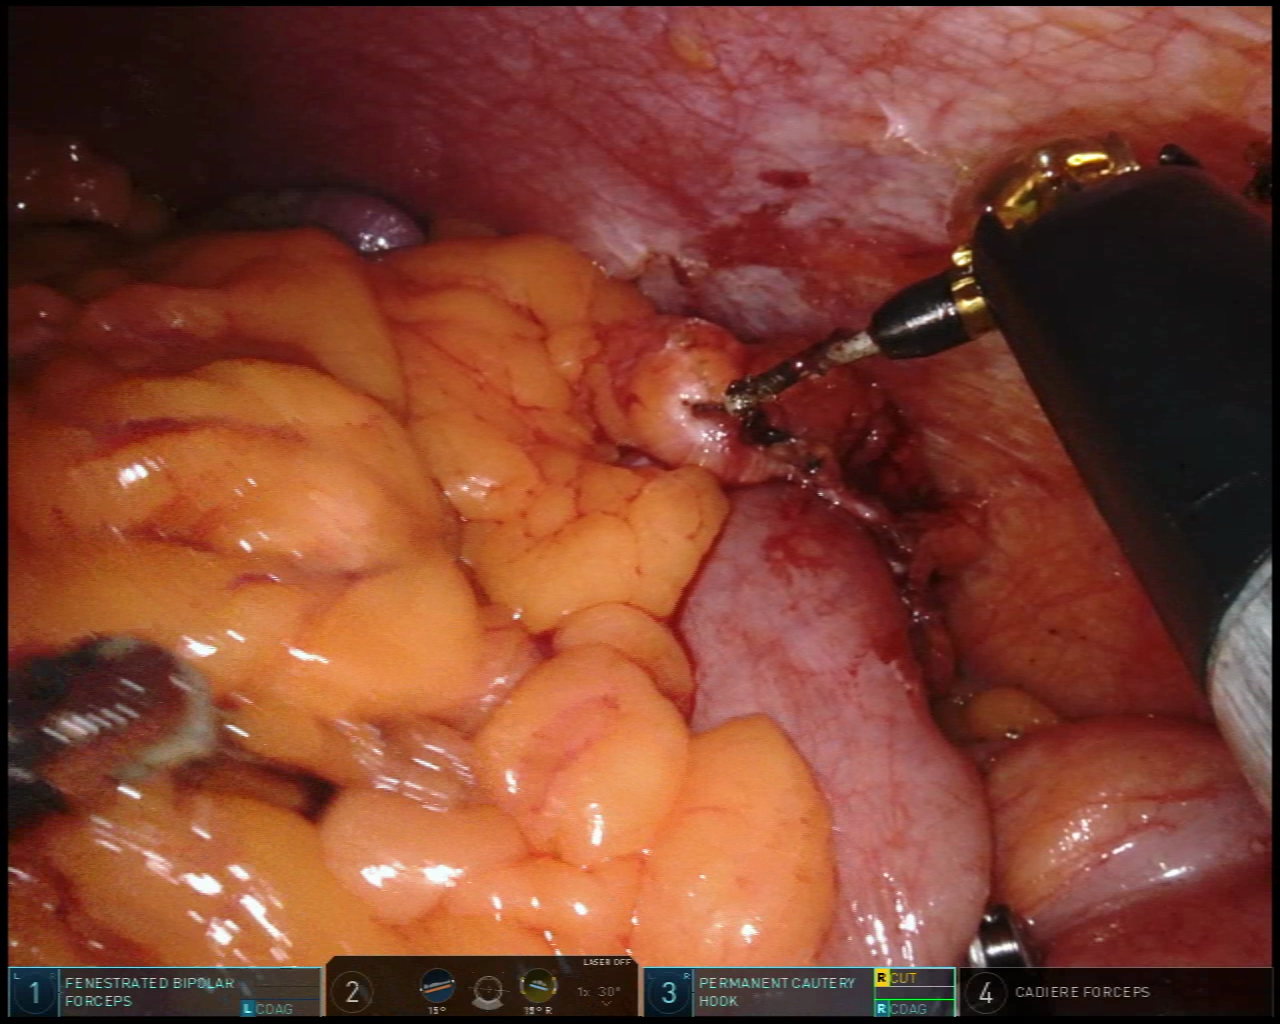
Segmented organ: spleen
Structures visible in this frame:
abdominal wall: yes
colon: yes
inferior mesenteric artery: no
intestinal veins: no
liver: no
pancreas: no
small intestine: no
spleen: yes
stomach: no
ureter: no
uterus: no
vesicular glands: no